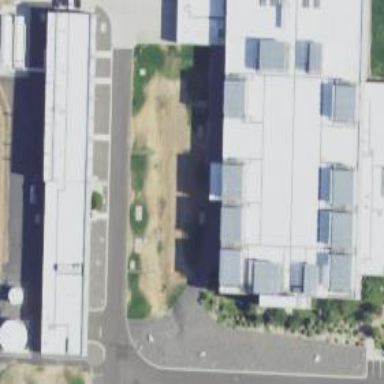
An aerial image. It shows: Industrial area housing data center.